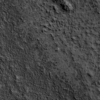
Label: not_dusty